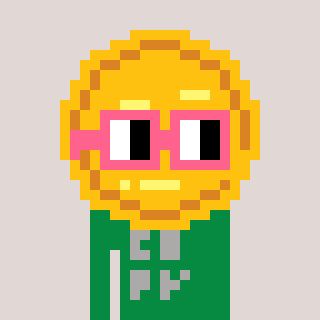
a pixel art character with square pink glasses, a medal-shaped head and a green-colored body on a warm background